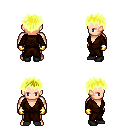
a pixel art fantasy rpg character, male body template, human, light skin, brown robe, white pants, gold bedhead hairstyle, gold gloves, black shoes, four views (front, back, left, right), 2x2 character sprite sheet, small pixel art, hard edges, no anti-aliasing